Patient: sex M, age 76
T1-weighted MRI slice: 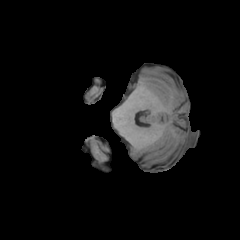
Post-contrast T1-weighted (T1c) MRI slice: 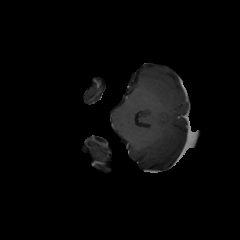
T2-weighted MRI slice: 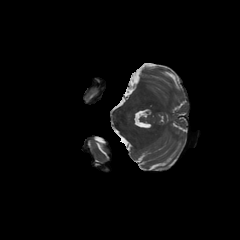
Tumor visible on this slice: no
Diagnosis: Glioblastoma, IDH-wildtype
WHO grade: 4